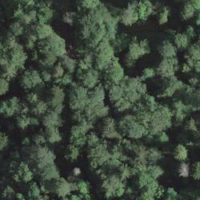
EUNIS habitat code: 44
Species observed at this site:
Asplenium scolopendrium